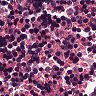
Metastatic tissue present: yes